Question: I have a fragment with two RelativeLayout, one inside the other. This fragment is inside a tab. I want that the internal layout(layoutInternal) is scrollable, but with the following code does not work. I create the view object into the layoutInternal dinamically. Where is my mistake?
'''<RelativeLayout
xmlns:android="http://schemas.android.com/apk/res/android"
android:id="@+id/layoutExsternal"
android:layout_width="fill_parent"
android:layout_height="fill_parent"
android:orientation="vertical" >
<ScrollView
android:layout_width="fill_parent"
android:layout_height="fill_parent"
android:fillViewport="true"
android:layout_alignParentLeft="true"
android:layout_alignParentTop="true"
android:layout_marginBottom="@dimen/fragmentHall_10dp_margin"
android:layout_marginTop="@dimen/fragmentHall_10dp_margin">
<RelativeLayout
android:id="@+id/layoutInternal"
android:layout_width="fill_parent"
android:layout_height="wrap_content">
</RelativeLayout>
</ScrollView>
</RelativeLayout>'''
The following code is where i insert the view object (table) inside the intenalLayout.
'''
while (iteratorTables.hasNext()) {
[...] //Here i calculate the dimension and coordinates
b_table = new ButtonTable(SelzApplication.getAppContext(),tableMap.getValue(), widthTable, heightTable);
b_table.setX(Math.round((tableMap.getValue().getX())* Xratio));
b_table.setY(Math.round((tableMap.getValue().getY())* Yratio));
//add Touch Listeners to the button
b_table.setOnLongClickListener(new OnLongTuchDragDrop());
b_table.setOnClickListener(new TableOnClick());
layoutInternal.addView(b_table, new LayoutParams(LayoutParams.WRAP_CONTENT, LayoutParams.WRAP_CONTENT));
}
'''
This is the screenshot of my app.

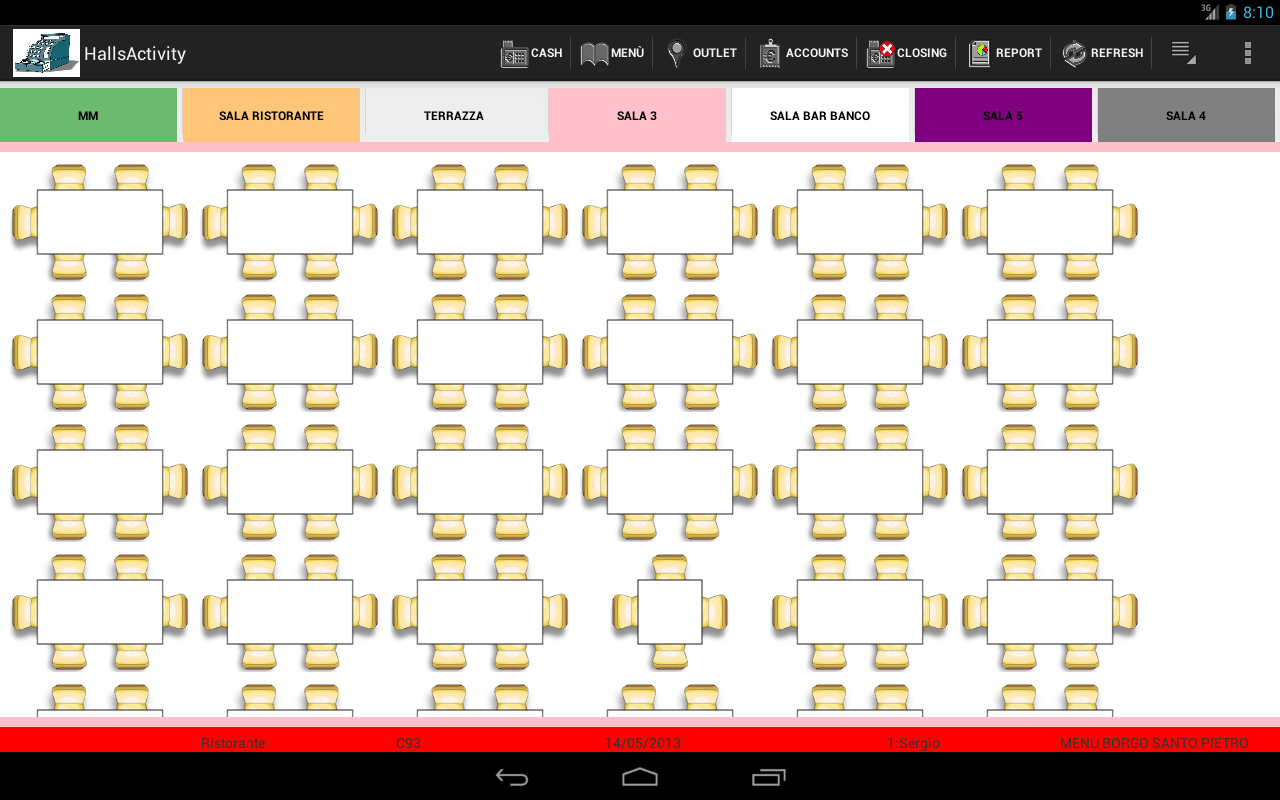
Answer: The 'RelativeLayout layoutInternal' has the height initially set as 'android:layout_height="wrap_content"' but its content is initially empty because the content is created dynamically; for this reason is not scrollable.
To solve this, when you finish to draw the tables into 'RelativeLayout layoutInternal', you have to set its height dynamically as below:
'''
FrameLayout.LayoutParams params = (FrameLayout.LayoutParams) layoutInternal.getLayoutParams();
params.height = max_y_coordinate_used;
layoutInternal.setLayoutParams(params);
'''